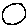
Label: circle